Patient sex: M
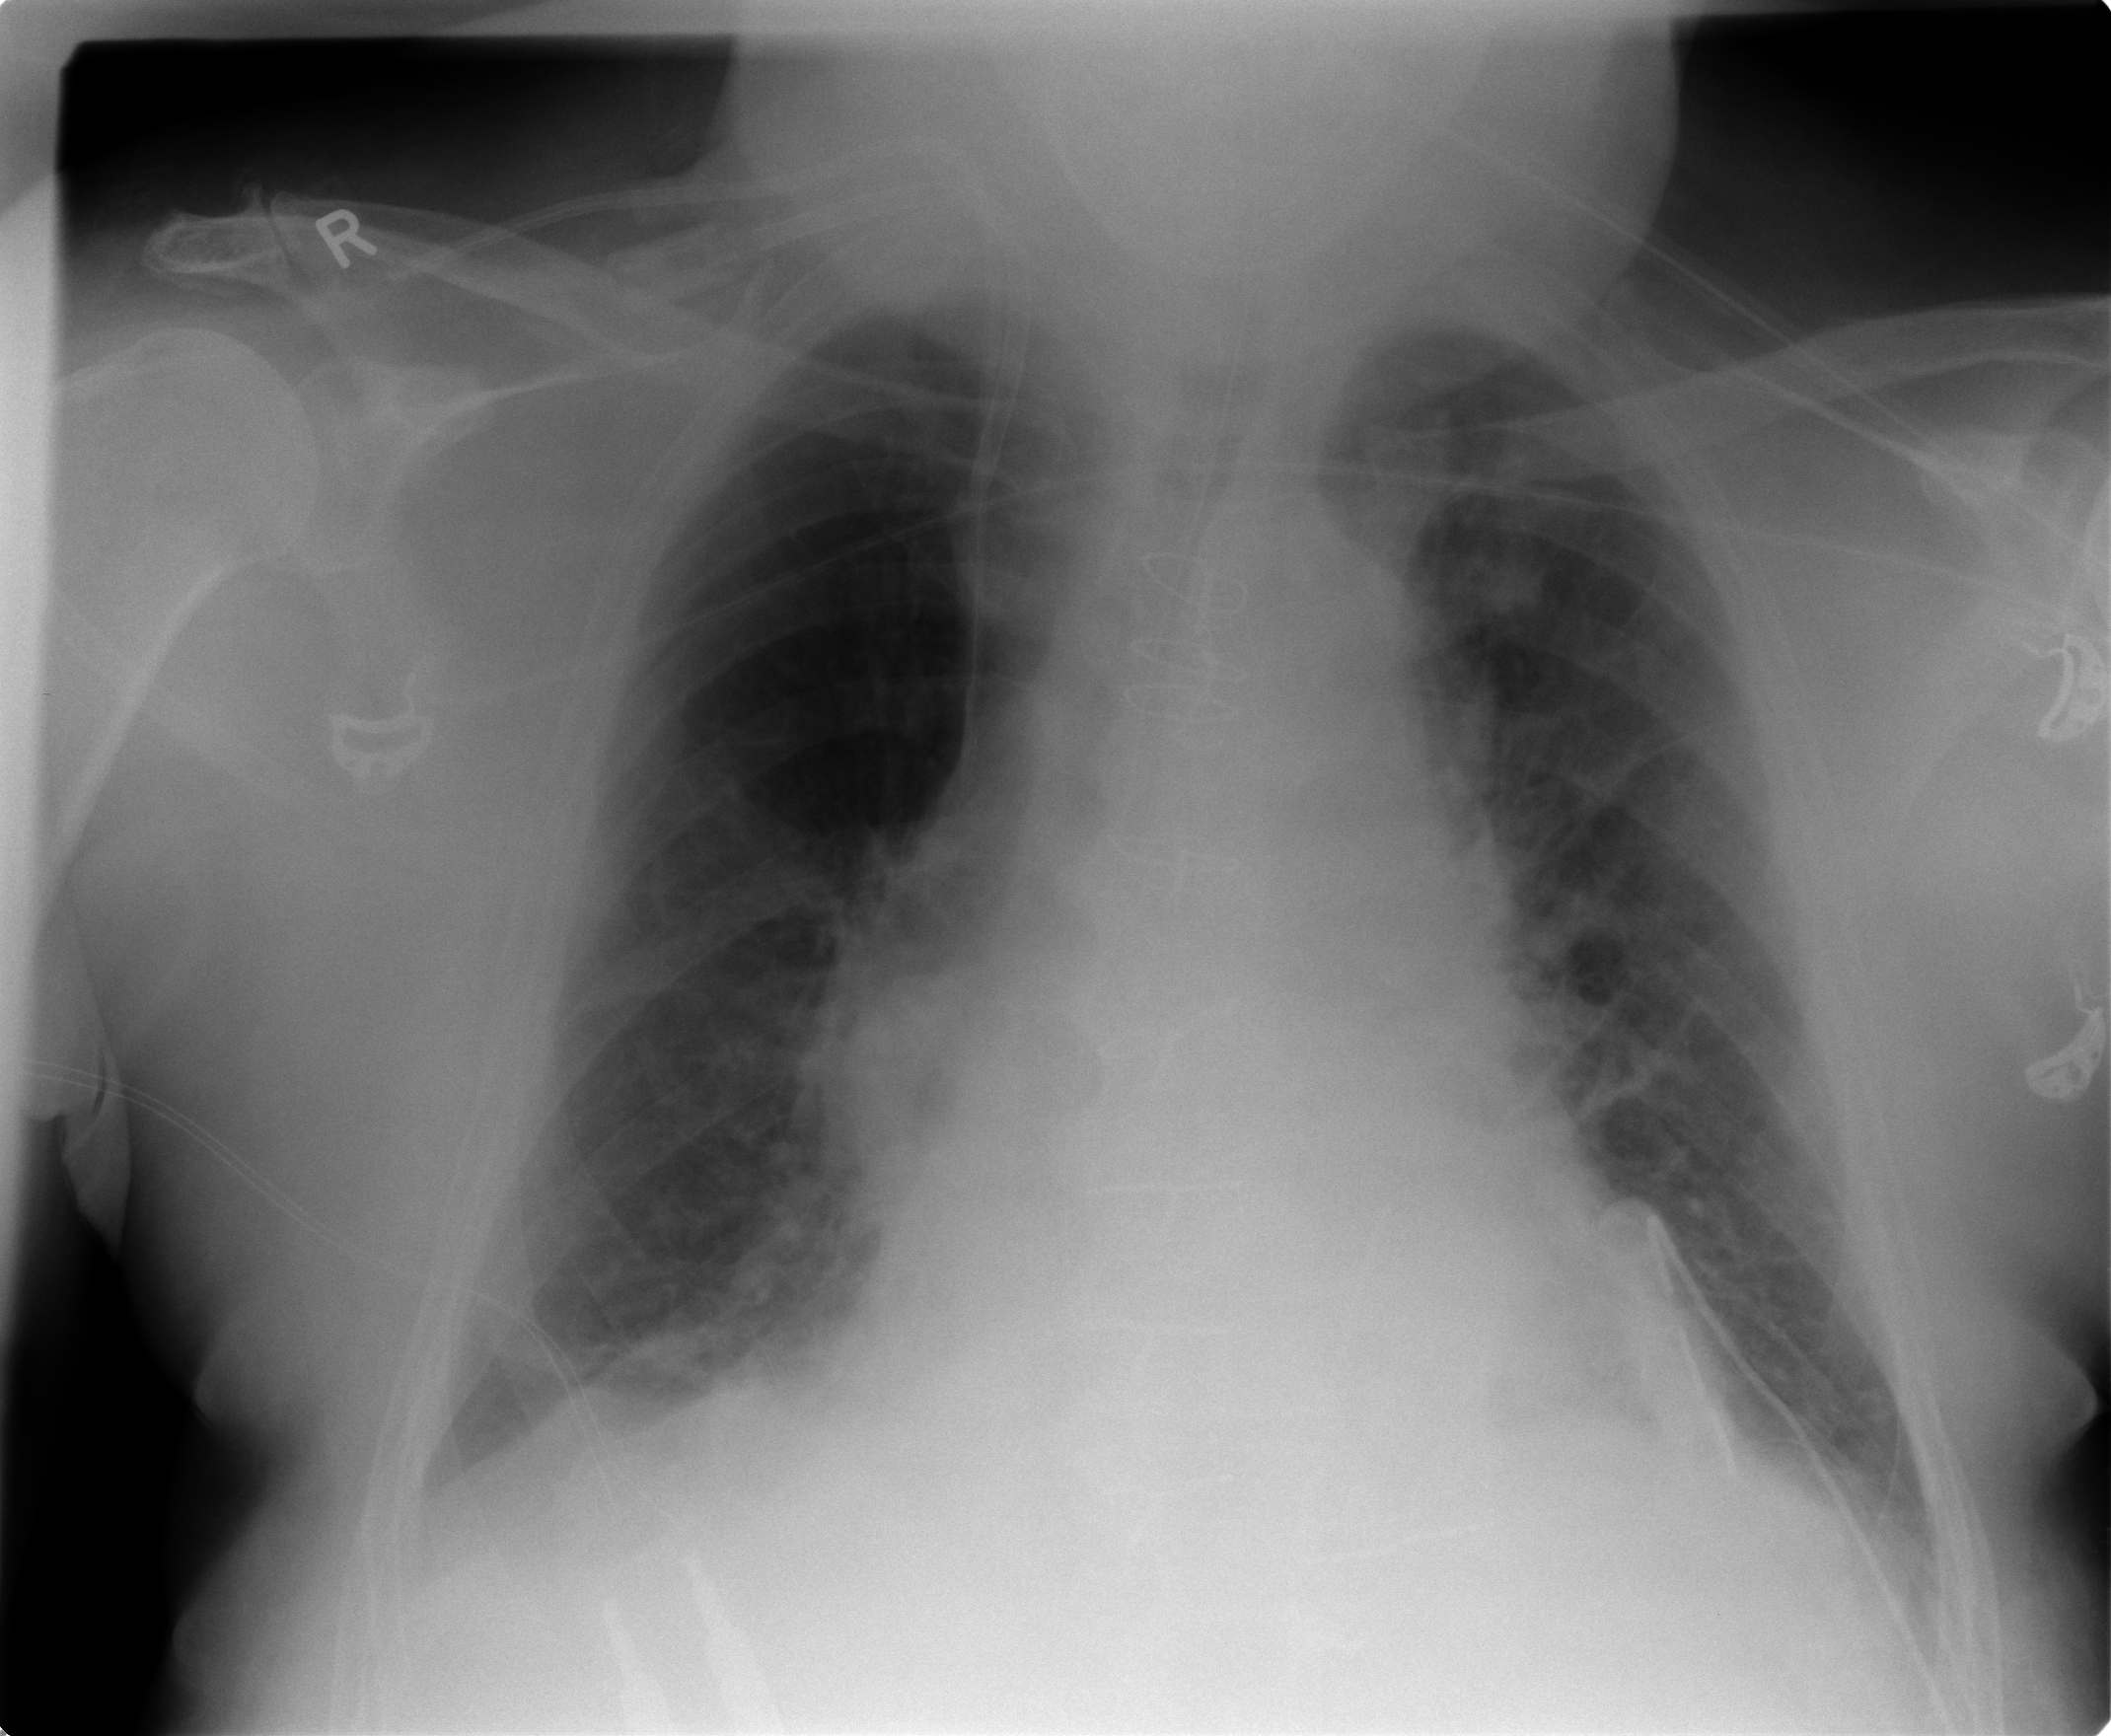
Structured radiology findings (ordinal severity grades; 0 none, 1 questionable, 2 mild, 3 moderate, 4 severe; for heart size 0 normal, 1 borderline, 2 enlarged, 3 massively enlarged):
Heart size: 2
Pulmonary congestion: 2
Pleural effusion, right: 1
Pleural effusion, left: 1
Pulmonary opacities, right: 0
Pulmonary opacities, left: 0
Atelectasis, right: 2
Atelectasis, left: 2